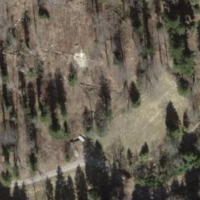
EUNIS habitat code: 44
Species observed at this site:
Lysimachia nemorum